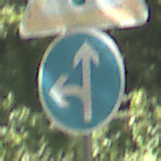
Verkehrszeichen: VorgeschriebeneFahrtrichtungGeradeausOderLinks
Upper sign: Lichtzeichenanlage
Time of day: Midday
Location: Outdoor (RoadRail)
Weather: Clear
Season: NotSpecified
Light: Natural